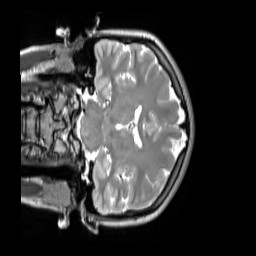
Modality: T2w
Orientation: coronal
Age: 23
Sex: female
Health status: ill
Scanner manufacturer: siemens
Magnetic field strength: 3 T
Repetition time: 2.8 s
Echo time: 0.326 s